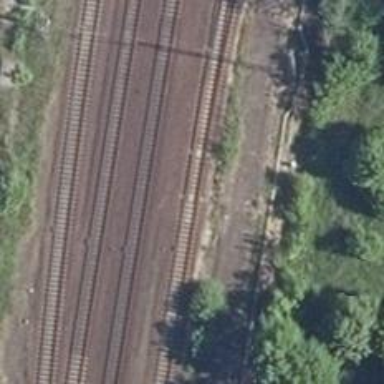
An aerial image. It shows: Railway switch.